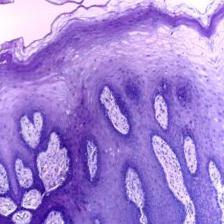
Diagnosis: Normal